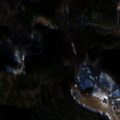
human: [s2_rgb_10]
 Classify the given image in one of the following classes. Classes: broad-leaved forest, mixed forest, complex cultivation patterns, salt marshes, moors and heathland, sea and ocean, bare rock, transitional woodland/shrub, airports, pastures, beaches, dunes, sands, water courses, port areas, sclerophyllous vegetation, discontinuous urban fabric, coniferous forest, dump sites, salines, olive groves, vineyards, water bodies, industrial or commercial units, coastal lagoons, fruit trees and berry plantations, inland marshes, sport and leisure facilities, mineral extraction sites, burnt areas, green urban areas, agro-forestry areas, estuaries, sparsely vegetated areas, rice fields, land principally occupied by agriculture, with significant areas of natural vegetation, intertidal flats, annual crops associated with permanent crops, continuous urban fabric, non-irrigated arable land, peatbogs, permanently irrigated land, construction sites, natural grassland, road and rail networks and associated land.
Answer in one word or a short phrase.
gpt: complex cultivation patterns, broad-leaved forest, coniferous forest, mixed forest